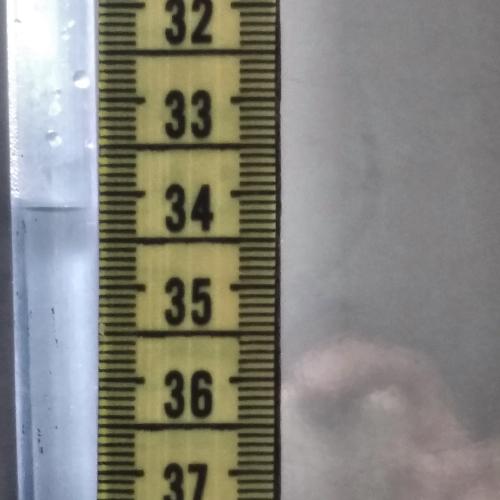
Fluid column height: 34.2 cm